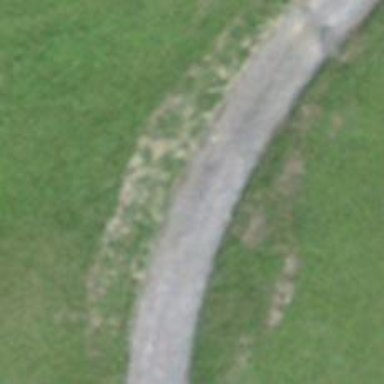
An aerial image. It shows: Track with grade 2 tracktype.